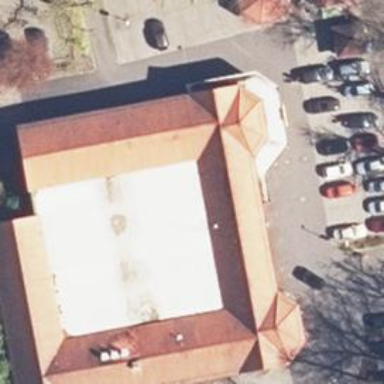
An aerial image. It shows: Supermarket.